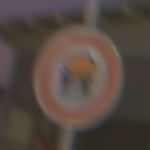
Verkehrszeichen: VerbotFahrzeugeWassergefaehrdenderLadung
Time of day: SunriseSunset
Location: Outdoor (Urban)
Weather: PartlyCloudy
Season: NotSpecified
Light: Artificial